Interaction volume radius: 10 \u00c5
Interaction volume height: 10 \u00c5
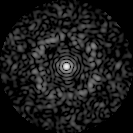
Disorder parameter: 0.8002